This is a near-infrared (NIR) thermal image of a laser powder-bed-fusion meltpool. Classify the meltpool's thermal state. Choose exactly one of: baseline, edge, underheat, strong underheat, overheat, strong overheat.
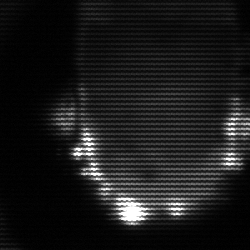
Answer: baseline